Interaction volume radius: 5 \u00c5
Interaction volume height: 20 \u00c5
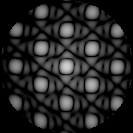
Disorder parameter: 0.05976